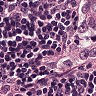
Metastatic tissue present: no